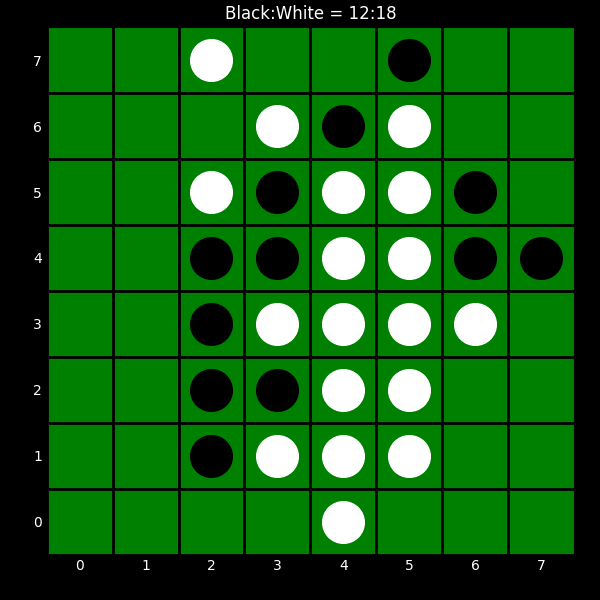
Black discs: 12
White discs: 18